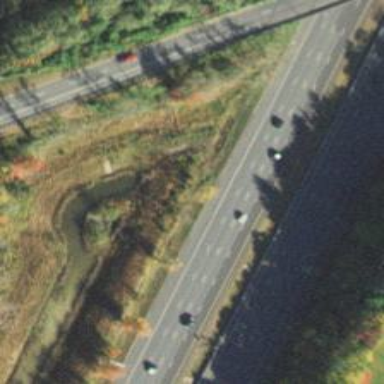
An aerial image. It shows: Asphalt motorway.